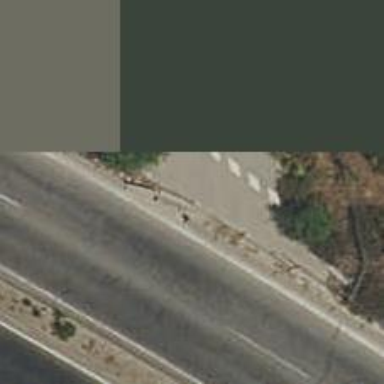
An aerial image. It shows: Road with traffic signals.